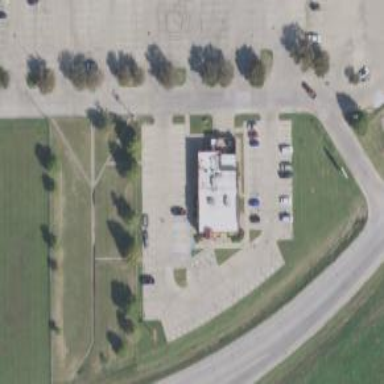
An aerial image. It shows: Parking space.